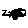
Label: circle